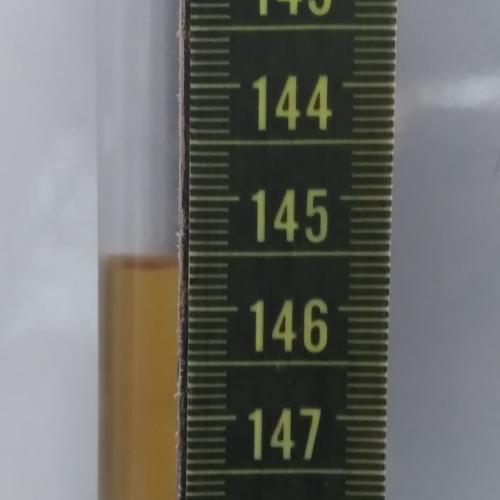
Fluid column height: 145.6 cm